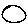
Label: circle